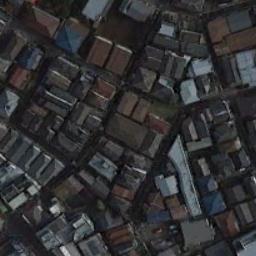
Label: residential